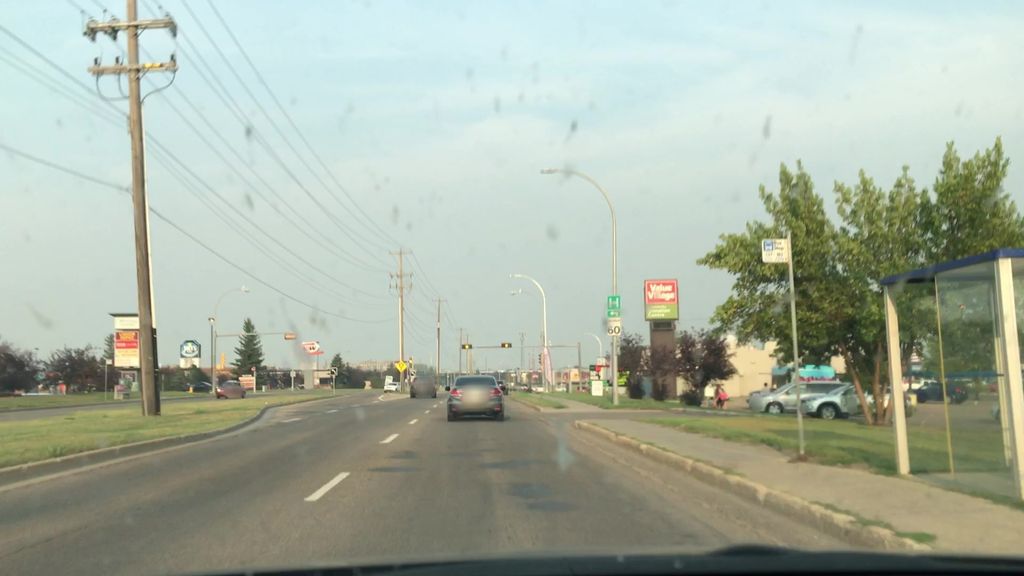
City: edmonton